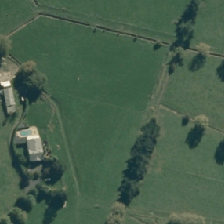
Land cover: shortrotation_cropland